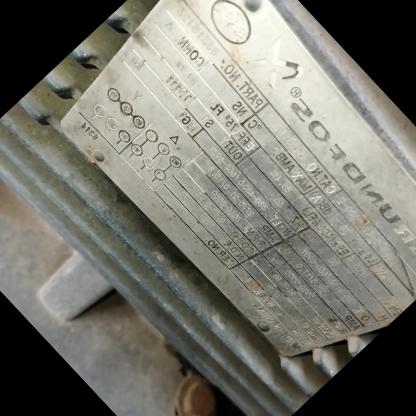
Klasa: tabliczka-znamionowa